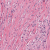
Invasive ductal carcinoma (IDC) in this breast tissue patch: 1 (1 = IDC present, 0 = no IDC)